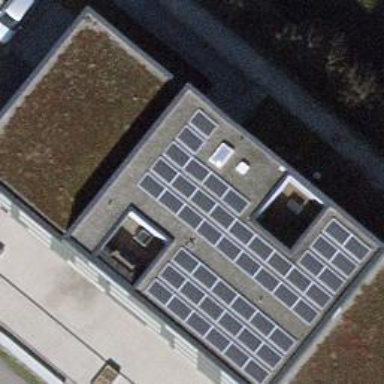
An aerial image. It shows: Solar power generator.